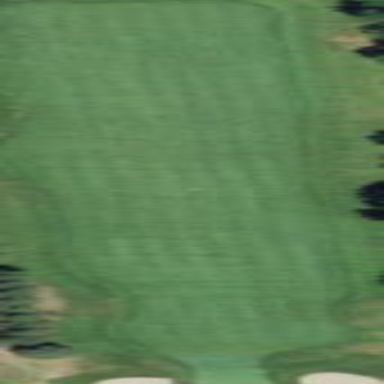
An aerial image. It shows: Golf fairway surrounded by grass.